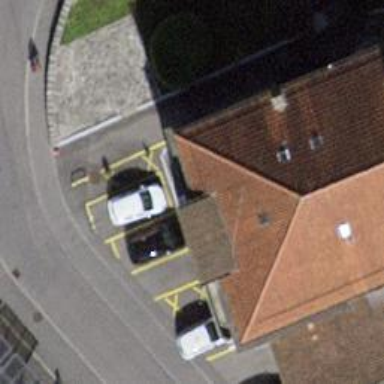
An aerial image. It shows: Fast food establishment.